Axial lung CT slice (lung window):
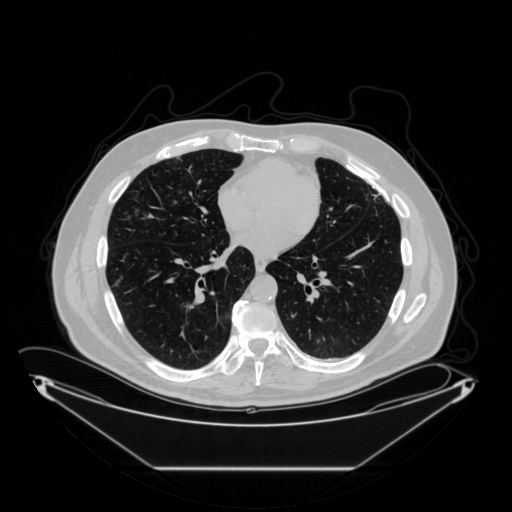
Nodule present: no